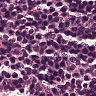
Metastatic tissue present: no